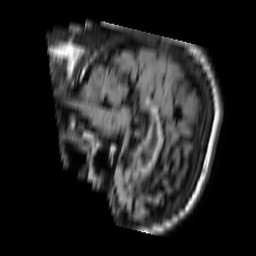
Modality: FLAIR
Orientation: sagittal
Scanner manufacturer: philips
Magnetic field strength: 1.5 T
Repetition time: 6 s
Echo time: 0.12 s